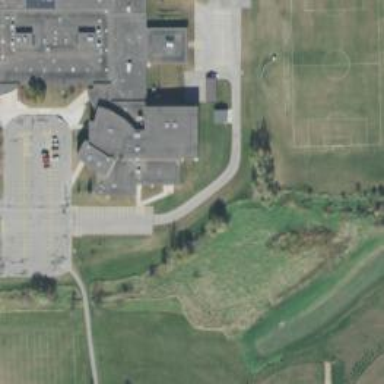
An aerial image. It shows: Driveway designated for school use.